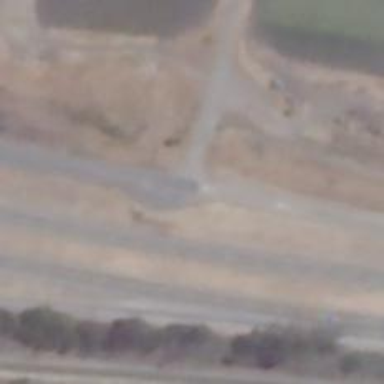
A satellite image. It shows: Motorway link.